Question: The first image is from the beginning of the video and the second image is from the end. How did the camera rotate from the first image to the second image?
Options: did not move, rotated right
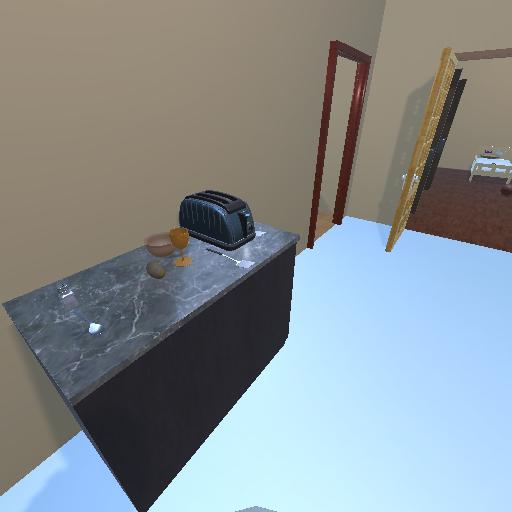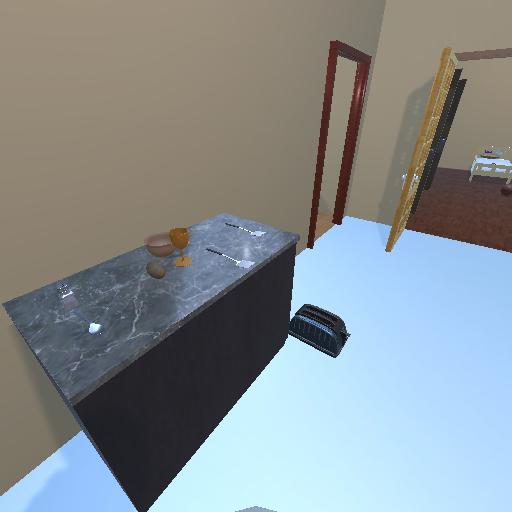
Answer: did not move